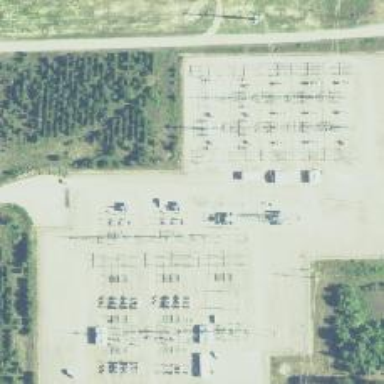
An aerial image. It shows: Switch for power supply.